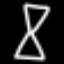
Label: hourglass